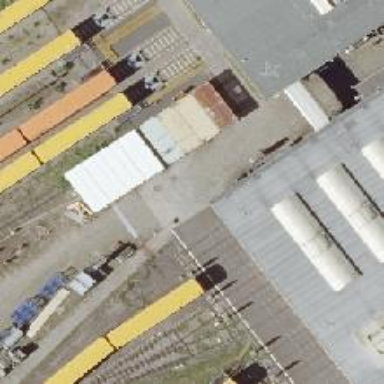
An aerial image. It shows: Yard serving electrified rail tracks with overhead electrification.